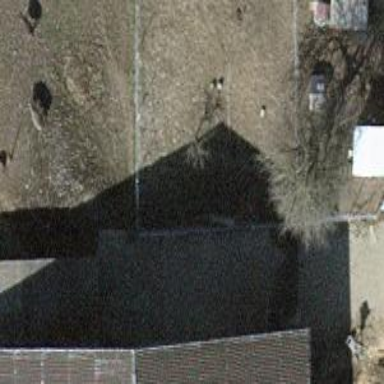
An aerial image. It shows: Fence is in the image.